Question: I've been working on this issue for the better part of a few days. I am attempting to segue from a UICollectionViewCell to a ViewController. While I understand how to do this, the segue is only triggered by selecting multiple cells (i.e. two or more taps, but must include different cells and not be outside of the CollectionView).
How can I alter my code to ensure that the segue happens only for one cell without the need to select more than one cell at a time (i.e. a normal segue, tap on Cell to segue).
What I've done so far:
- - - - -

My code for my CollectionViewController is as follows:
'''
let reuseID = "HighscoreReuser"
@IBOutlet var addressBar: UISearchBar!
var noUsernameErrorMessage: UIAlertController = UIAlertController()
var pageLoadErrorMessage: UIAlertController = UIAlertController()
var noUsernameCount: Int = 0
var currentPlayer: Player = Player()
var titles = [String]()
var levelArray: [Int] = [Int]()
let sectionInsets = UIEdgeInsets(top: 20.0, left: 0.0, bottom: 0.0, right: 0.0)
override func viewDidLoad() {
super.viewDidLoad()
var tap:UITapGestureRecognizer = UITapGestureRecognizer(target: self, action: "DismissKeyboard")
self.collectionView?.addGestureRecognizer(tap)
titles = ["Lots of strings be here."]
addressBar = UISearchBar(frame: CGRectMake(0, 0, UIScreen.mainScreen().bounds.width - 30, 20))
addressBar.delegate = self
addressBar.showsScopeBar = true
var leftNavBarButton = UIBarButtonItem(customView: addressBar)
self.navigationItem.leftBarButtonItem = leftNavBarButton
var cellHeight = 85.0
var cellWidth = UIScreen.mainScreen().bounds.width / 3
}
override func didReceiveMemoryWarning() {
super.didReceiveMemoryWarning()
}
override func numberOfSectionsInCollectionView(collectionView: UICollectionView) -> Int {
return 1
}
override func collectionView(collectionView: UICollectionView, numberOfItemsInSection section: Int) -> Int {
return 23
}
override func collectionView(collectionView: UICollectionView, cellForItemAtIndexPath indexPath: NSIndexPath) -> UICollectionViewCell {
let cell = collectionView.dequeueReusableCellWithReuseIdentifier(reuseID, forIndexPath: indexPath) as CollectionViewCell
cell.levelLabel.text = self.titles[indexPath.row]
let curr = indexPath.row + 1
println(curr)
let imgName = "skill\(curr).png"
cell.skillPicture.image = UIImage(named: imgName)
cell.frame.size.height = 85.0
cell.frame.size.width = UIScreen.mainScreen().bounds.width / 3
return cell
}
func collectionView(collectionView: UICollectionView!,
layout collectionViewLayout: UICollectionViewLayout!,
sizeForItemAtIndexPath indexPath: NSIndexPath!) -> CGSize {
return CGSize(width: UIScreen.mainScreen().bounds.width / 3, height: 85.0)
}
func collectionView(collectionView: UICollectionView!,
layout collectionViewLayout: UICollectionViewLayout!,
insetForSectionAtIndex section: Int) -> UIEdgeInsets {
return sectionInsets
}
func collectionView(collectionView: UICollectionView, layout collectionViewLayout: UICollectionViewLayout, minimumInteritemSpacingForSectionAtIndex section: Int) -> CGFloat {
return 0
}
func collectionView(collectionView: UICollectionView, layout collectionViewLayout: UICollectionViewLayout, minimumLineSpacingForSectionAtIndex section: Int) -> CGFloat {
return 0
}
override func collectionView(collectionView: UICollectionView, didSelectItemAtIndexPath indexPath: NSIndexPath) {
//not needed if placed in storyboard
//self.performSegueWithIdentifier("PushToCalc", sender: indexPath)
println("tapped")
}
override func prepareForSegue(segue: UIStoryboardSegue, sender: AnyObject?) {
if segue.identifier == "PushToCalc" {
let indexPaths: NSArray = self.collectionView!.indexPathsForSelectedItems()
let indexPath: NSIndexPath = indexPaths[0] as NSIndexPath
println(indexPath)
let destination = segue.destinationViewController as UIViewController
destination.navigationItem.title = String(indexPath.item)
}
}
'''
.... and my CollectionViewCell, if it matters:
'''
import Foundation
import UIKit
class CollectionViewCell: UICollectionViewCell {
@IBOutlet weak var skillPicture: UIImageView!
@IBOutlet weak var levelLabel: UILabel!
}
'''
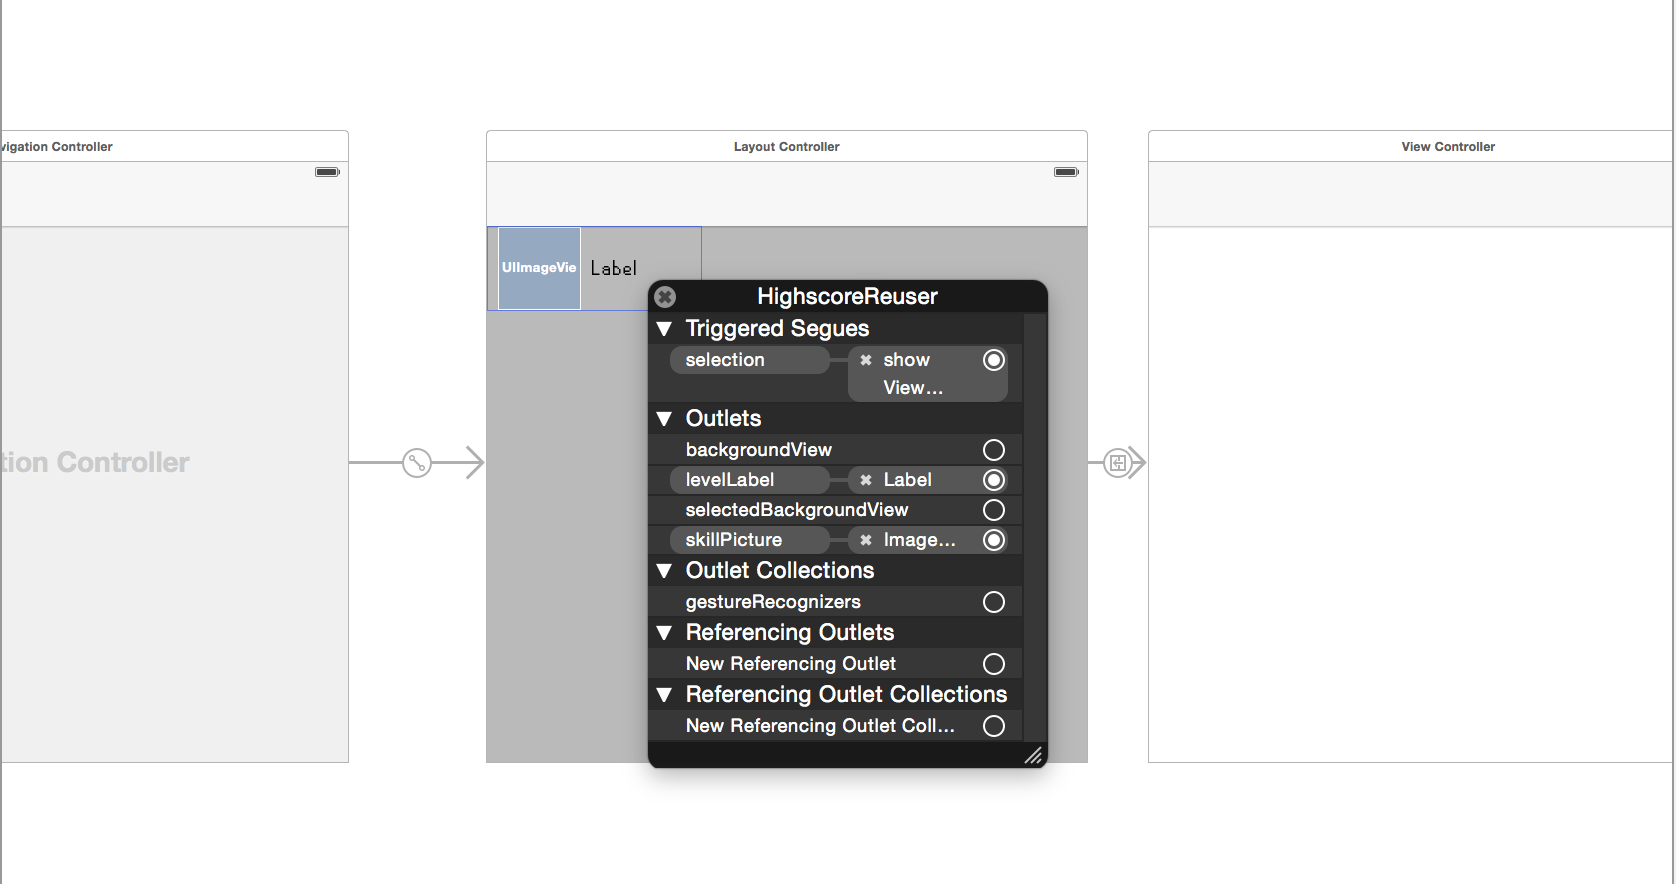
Answer: I think you have to set 'cancelsTouchesInView' to false to let the gesture recognizer allow your touch to pass through.
So under your 'var tap:UITapGestureRecognizer' declaration try adding
'''
tap.cancelsTouchesInView = false
'''